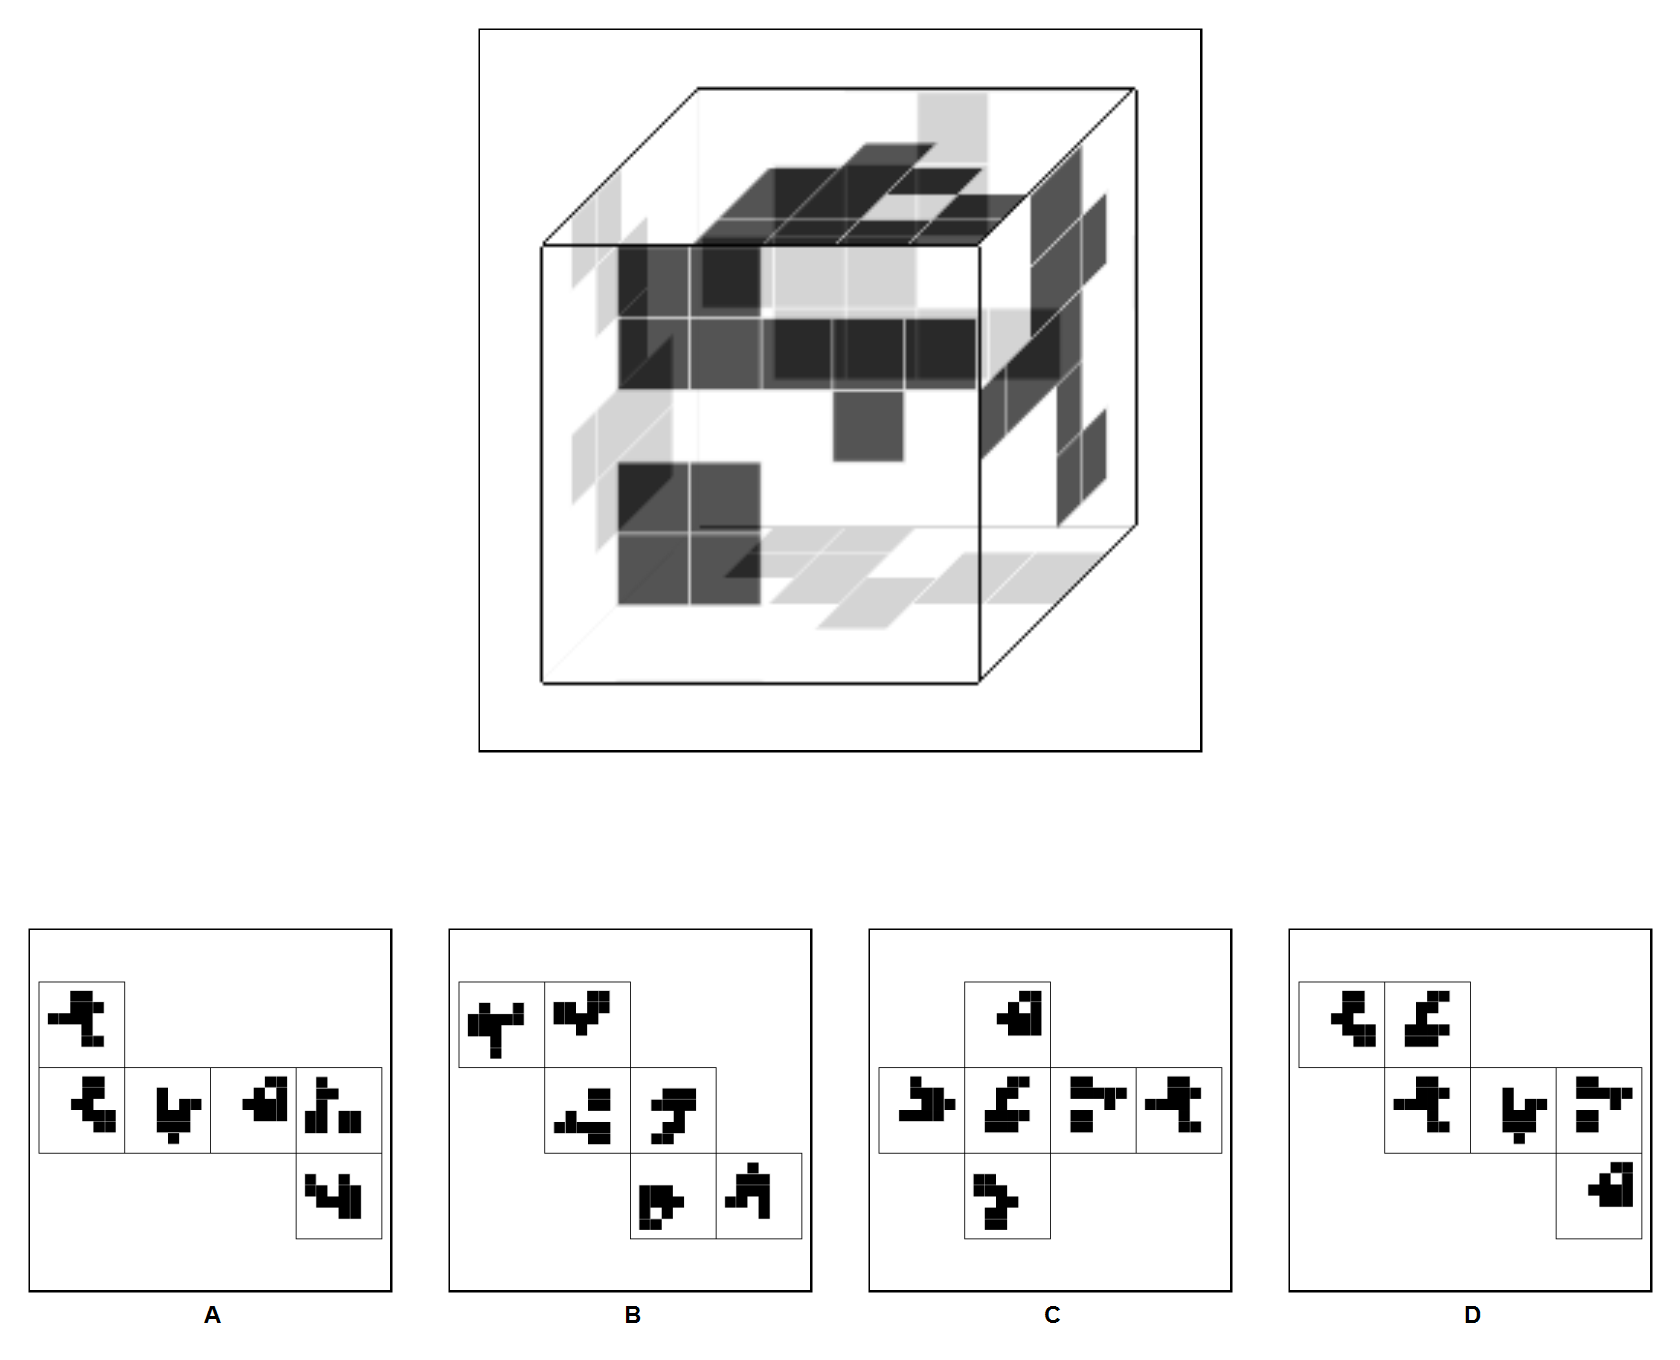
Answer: D